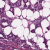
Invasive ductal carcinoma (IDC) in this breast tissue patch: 1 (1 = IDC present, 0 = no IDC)